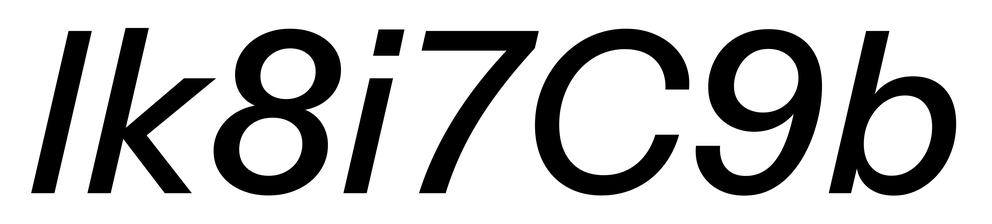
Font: InstrumentSans-Italic_Medium_Italic